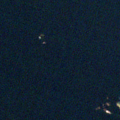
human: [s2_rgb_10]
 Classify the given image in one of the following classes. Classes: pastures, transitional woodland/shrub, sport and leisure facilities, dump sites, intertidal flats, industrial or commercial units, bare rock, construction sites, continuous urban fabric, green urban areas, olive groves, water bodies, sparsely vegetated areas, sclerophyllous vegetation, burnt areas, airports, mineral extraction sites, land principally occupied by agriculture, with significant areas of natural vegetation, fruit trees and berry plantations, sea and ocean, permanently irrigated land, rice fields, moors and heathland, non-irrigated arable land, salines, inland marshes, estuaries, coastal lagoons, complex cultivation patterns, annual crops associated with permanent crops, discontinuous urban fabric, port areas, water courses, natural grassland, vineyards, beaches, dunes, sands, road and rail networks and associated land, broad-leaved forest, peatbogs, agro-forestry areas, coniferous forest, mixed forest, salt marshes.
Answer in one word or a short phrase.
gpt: water bodies